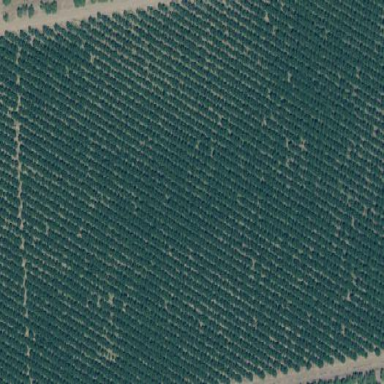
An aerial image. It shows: Orchard.